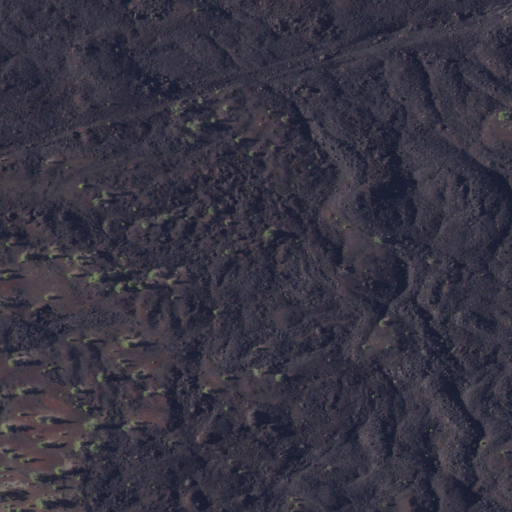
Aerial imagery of lava area in Idaho named Serrate Flow containing barren land and shrub